Question: I have the following html and css:
HTML:
'''
<div id="wrapper">
<ul>
<li>li1</li>
<li>li2</li>
</ul>
</div>
'''
CSS:
'''
#wrapper
{
}
#wrapper ul
{
width:50px;
height:100px;
border-style:solid;
border-width:1px;
list-style-type:none;
}
#wrapper ul li
{
border-style:solid;
border-width:1px;
}
'''
Which results in the following unordered list:

How do I align the list-items to the left in the unordered list?
I've tried float and margin in the "#wrapper ul li", but that doesn't solve the problem..
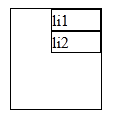
Answer: Add a 'padding-left: 0pt' to the '#wrapper ul' block:
'''
#wrapper ul
{
width:50px;
height:100px;
border-style:solid;
border-width:1px;
list-style-type:none;
' CHECK THE NEXT LINE '
padding-left: 0pt;
}
'''